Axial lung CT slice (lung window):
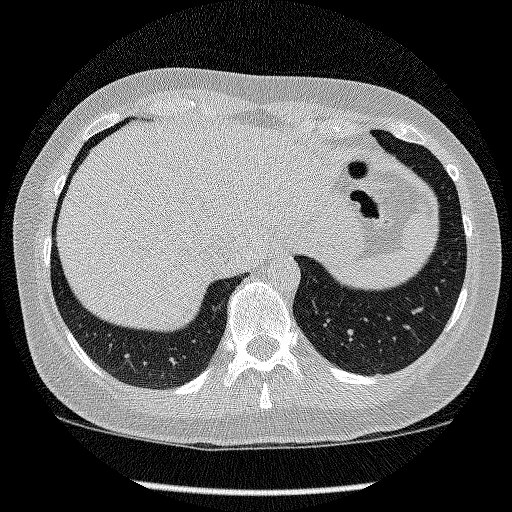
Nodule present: no